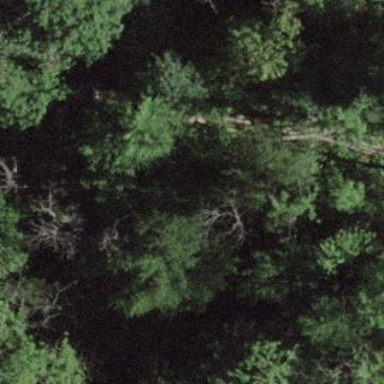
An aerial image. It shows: Forest area.